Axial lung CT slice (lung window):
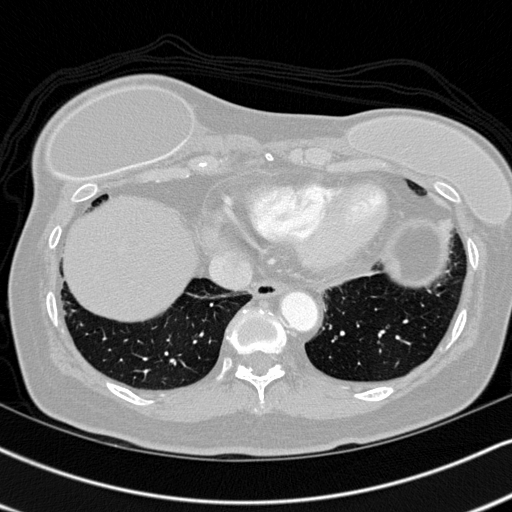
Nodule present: no